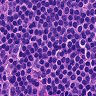
Metastatic tissue present: no